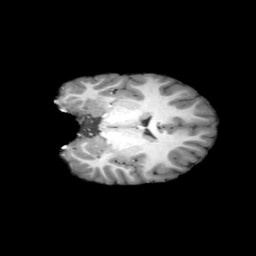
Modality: T1w
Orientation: coronal